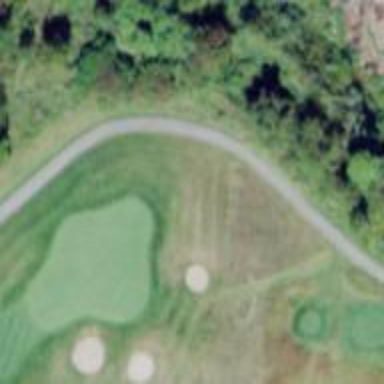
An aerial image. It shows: Golf fairway in the image.